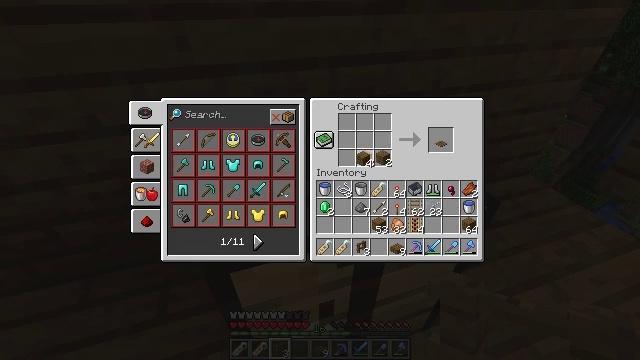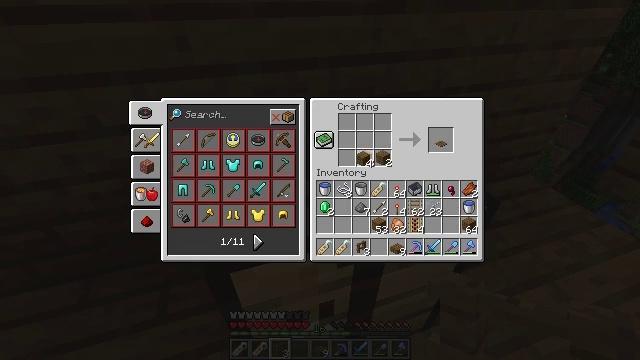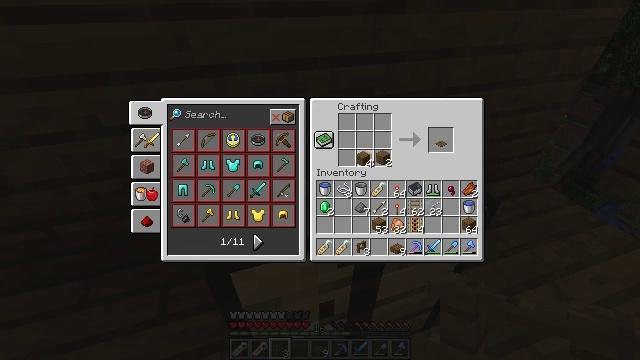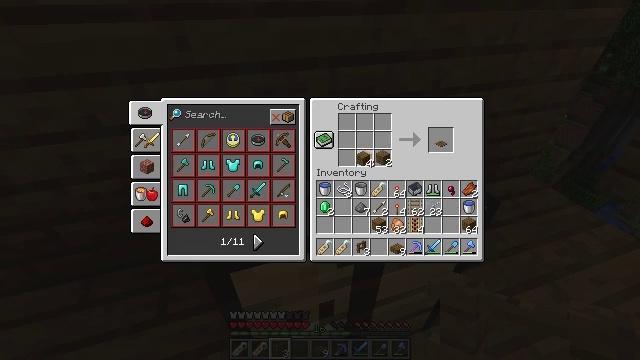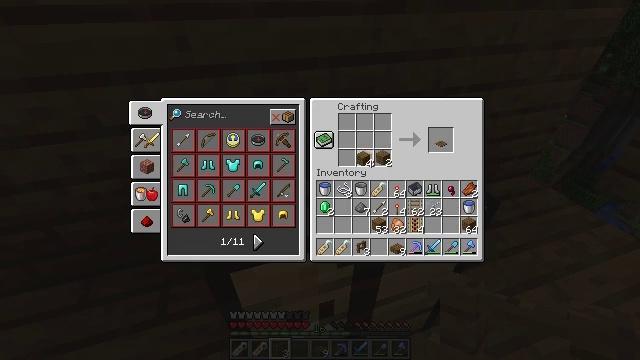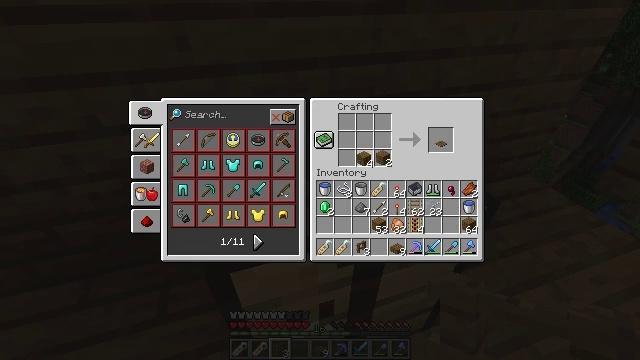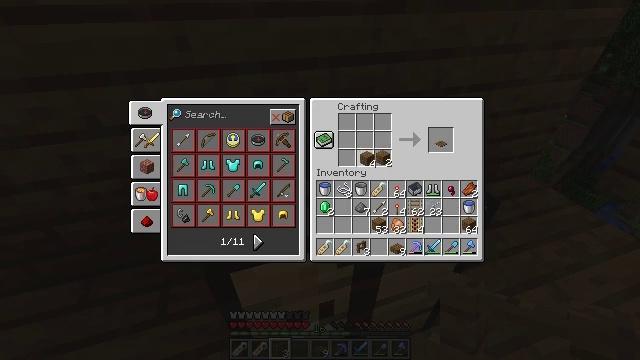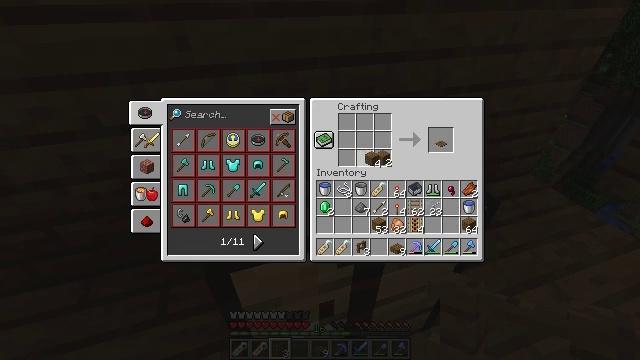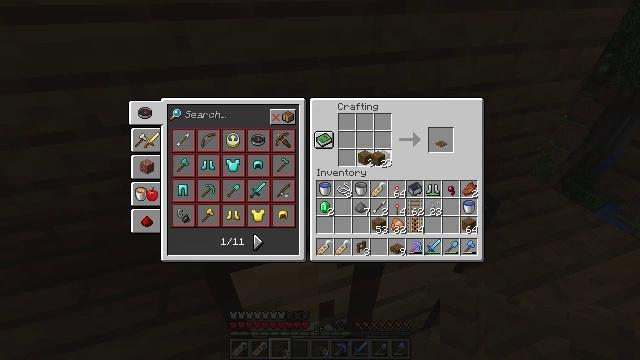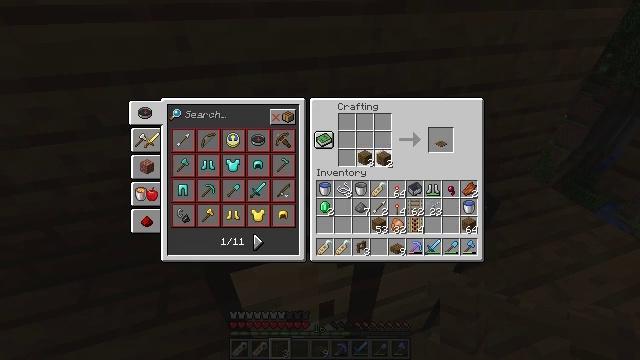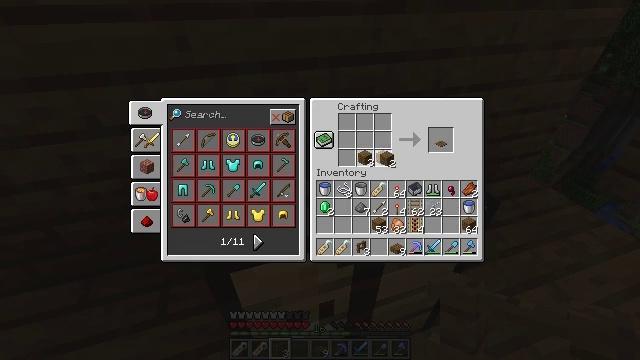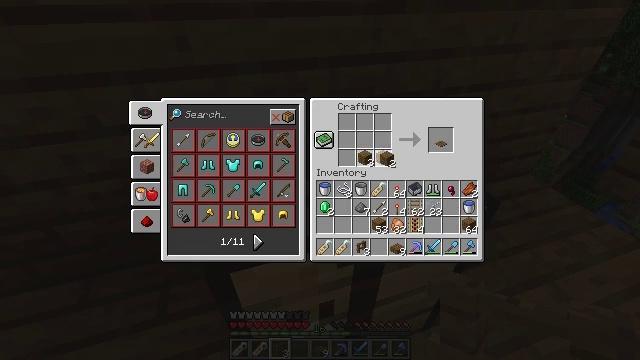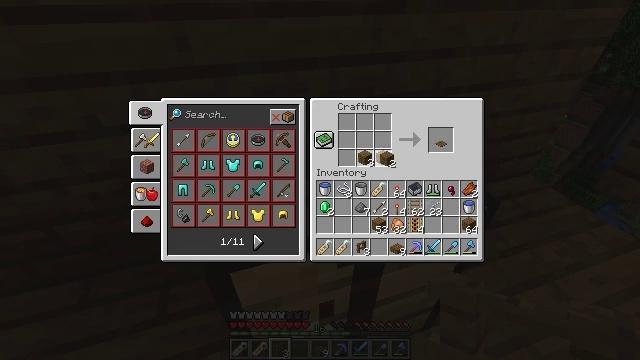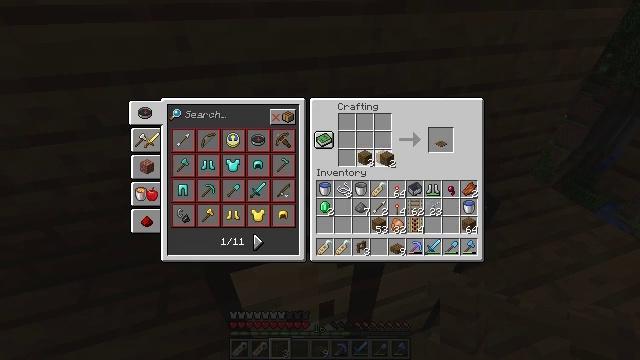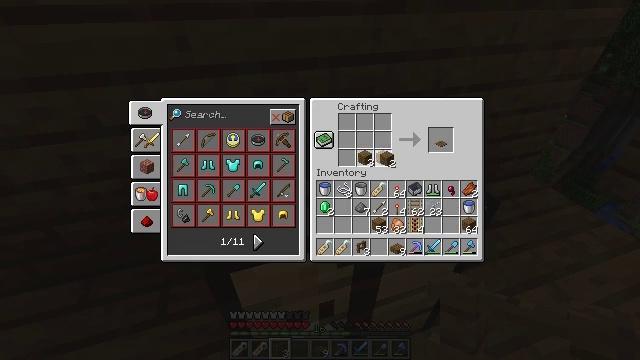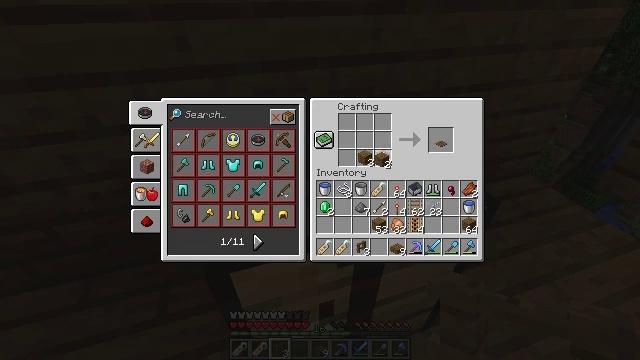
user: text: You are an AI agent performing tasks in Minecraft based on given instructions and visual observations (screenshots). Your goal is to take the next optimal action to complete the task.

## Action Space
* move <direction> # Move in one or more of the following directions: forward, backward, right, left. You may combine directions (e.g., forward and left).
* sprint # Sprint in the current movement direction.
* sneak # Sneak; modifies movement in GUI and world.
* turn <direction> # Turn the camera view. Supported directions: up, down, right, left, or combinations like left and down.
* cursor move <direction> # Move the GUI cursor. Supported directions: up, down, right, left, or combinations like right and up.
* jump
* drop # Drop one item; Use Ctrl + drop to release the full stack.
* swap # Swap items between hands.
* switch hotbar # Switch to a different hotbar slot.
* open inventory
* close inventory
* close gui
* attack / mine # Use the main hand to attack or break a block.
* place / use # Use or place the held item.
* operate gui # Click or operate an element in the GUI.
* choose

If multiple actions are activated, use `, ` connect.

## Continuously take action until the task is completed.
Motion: motion action
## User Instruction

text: Create a spruce pressure plate in the crafting table with spruce planks.
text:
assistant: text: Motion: no_op
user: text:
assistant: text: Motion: no_op
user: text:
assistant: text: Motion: no_op
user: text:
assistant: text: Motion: choose
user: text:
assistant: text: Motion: choose
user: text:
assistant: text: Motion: choose
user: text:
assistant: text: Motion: choose
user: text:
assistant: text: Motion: choose
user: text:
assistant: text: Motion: choose
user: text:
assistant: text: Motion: choose
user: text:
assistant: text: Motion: choose
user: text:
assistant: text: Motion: choose
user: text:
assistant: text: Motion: choose
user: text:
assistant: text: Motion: choose
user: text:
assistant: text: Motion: no_op
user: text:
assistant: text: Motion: no_op
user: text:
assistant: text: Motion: no_op
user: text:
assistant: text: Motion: no_op
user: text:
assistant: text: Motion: no_op
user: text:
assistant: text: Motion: no_op
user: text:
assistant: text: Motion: no_op
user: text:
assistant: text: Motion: no_op
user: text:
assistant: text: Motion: no_op
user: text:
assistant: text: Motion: no_op
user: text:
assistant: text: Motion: no_op
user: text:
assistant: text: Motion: no_op
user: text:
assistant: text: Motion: choose
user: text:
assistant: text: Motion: choose
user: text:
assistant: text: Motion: choose
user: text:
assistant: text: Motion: choose